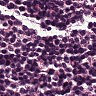
Metastatic tissue present: no